Question: How do i get the value (the selected state) from my segmentedcontrols in the tableviewcells?
When i press the button "Get states" it should return the value for each of the segmented controls. I have tried different methods, but I can't find one that works :(
My code so far:
'''
- (void)viewDidLoad
{
[super viewDidLoad];
tableData = [[NSMutableArray alloc] initWithCapacity:0];
tableData = [NSArray arrayWithObjects:@"First", @"Second", @"Third", nil];
}
- (void)didReceiveMemoryWarning
{
[super didReceiveMemoryWarning];
// Dispose of any resources that can be recreated.
}
- (NSInteger)tableView:(UITableView *)tableView numberOfRowsInSection:(NSInteger)section
{
// Return the number of rows in the section.
return [tableData count];
}
- (UITableViewCell *)tableView:(UITableView *)tableView cellForRowAtIndexPath:(NSIndexPath *)indexPath
{
UITableViewCell *cell = nil;
cell = [tableView dequeueReusableCellWithIdentifier:@"StateCell"];
if (cell == nil)
{
cell = [[UITableViewCell alloc] initWithStyle:UITableViewCellStyleDefault reuseIdentifier:@"StateCell"];
}
//Config cell..
cell.textLabel.text = [tableData objectAtIndex:indexPath.row];
NSArray *itemArray = [NSArray arrayWithObjects: @"1", @"2", @"3", nil];
UISegmentedControl *segmentedControl = [[UISegmentedControl alloc] initWithItems:itemArray];
segmentedControl.frame = CGRectMake(110, 7, 100, 28);
[cell.contentView addSubview:segmentedControl];
return cell;
[[self tableView] reloadData];
}
- (IBAction)getStates:(id)sender {
// Ruturn the current selected statement, for the individual cell's segmentedcontrol..
// Ex. First = SelectedState 1, Second = SelectedState 0 & Third = SelectedState 2..
}
'''
Thanks for your time!

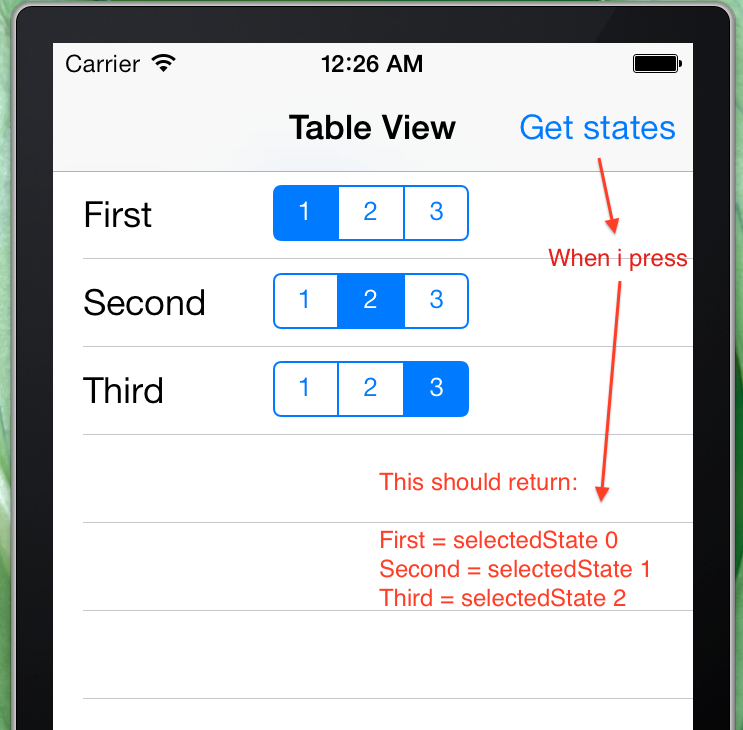
Answer: Your code has a couple of problems. Most of them happen because a UITableView reuses its cells.
You are creating a new UISegmentedControl each time a cell is displayed, which you should not. You should create the UISegmentedControl only if you create the cell, move that code into the 'cell == nil)'.
You don't have a dataSource that saves the state of the segments. You should not save states in views, especially not if you are dealing with a tableView, because cells are reused.
Here's an example that will get the functionality you need.
'''
// this is an object of your model, it has a title and saves the selected index
@interface MBFancyObject : NSObject
@property (strong, nonatomic) NSString *title;
@property (assign, nonatomic) NSInteger selectedIndex;
@end
@implementation MBFancyObject
@end
@interface MasterViewController () {
NSMutableArray *_objects; // stores instances of MBFancyObject
}
@end
@implementation MasterViewController
- (void)viewDidLoad {
[super viewDidLoad];
// set up the model
_objects = [NSMutableArray array];
for (NSInteger i = 0; i < 6; i++) {
MBFancyObject *object = [[MBFancyObject alloc] init];
object.title = [NSString stringWithFormat:@"Object #%ld", (long)i];
object.selectedIndex = i % 3;
[_objects addObject:object];
}
UIBarButtonItem *button = [[UIBarButtonItem alloc] initWithTitle:@"Get States" style:UIBarButtonItemStyleBordered target:self action:@selector(logStates:)];
self.navigationItem.rightBarButtonItem = button;
}
#pragma mark - Table View
- (NSInteger)tableView:(UITableView *)tableView numberOfRowsInSection:(NSInteger)section
{
return _objects.count;
}
- (UITableViewCell *)tableView:(UITableView *)tableView cellForRowAtIndexPath:(NSIndexPath *)indexPath
{
UITableViewCell *cell = [tableView dequeueReusableCellWithIdentifier:@"FancyCell"];
if (!cell) {
cell = [[UITableViewCell alloc] initWithStyle:UITableViewCellStyleDefault reuseIdentifier:@"FancyCell"];
// add the segmentedControl when you create a new cell
UISegmentedControl *segmentedControl = [[UISegmentedControl alloc] initWithItems:@[@"1", @"2", @"3"]];
segmentedControl.frame = CGRectMake(110, 7, 100, 28);
[cell.contentView addSubview:segmentedControl];
// add an action so we can change our model if the view changes
[segmentedControl addTarget:self action:@selector(didChangeSegmentedControl:) forControlEvents:UIControlEventValueChanged];
// use a tag so we can retrieve the segmentedControl later
segmentedControl.tag = 42;
}
// either if the cell could be dequeued or you created a new cell,
// segmentedControl will contain a valid instance
UISegmentedControl *segmentedControl = (UISegmentedControl *)[cell.contentView viewWithTag:42];
MBFancyObject *object = _objects[indexPath.row];
cell.textLabel.text = object.title;
segmentedControl.selectedSegmentIndex = object.selectedIndex;
return cell;
}
- (IBAction)didChangeSegmentedControl:(UISegmentedControl *)sender {
// transform the origin of the cell to the frame of the tableView
CGPoint senderOriginInTableView = [self.tableView convertPoint:CGPointZero fromView:sender];
NSIndexPath *indexPath = [self.tableView indexPathForRowAtPoint:senderOriginInTableView];
NSAssert(indexPath, @"must have a valid indexPath");
MBFancyObject *object = _objects[indexPath.row];
object.selectedIndex = sender.selectedSegmentIndex;
}
- (IBAction)logStates:(id)sender {
// query the model, not the view
for (NSInteger i = 0; i < [_objects count]; i++) {
MBFancyObject *object = _objects[i];
NSLog(@"Object "%@" - %ld", object.title, (long)object.selectedIndex);
// since you have only one section, each indexPath is 0,i
NSIndexPath *indexPath = [NSIndexPath indexPathForRow:i inSection:0];
}
}
@end
'''